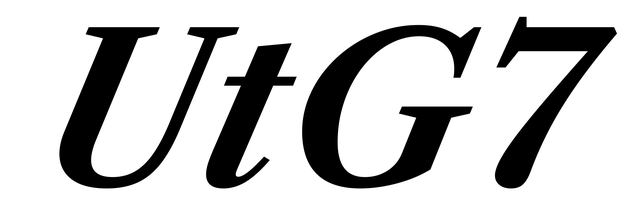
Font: LibreCaslonText-Italic_Bold_Italic